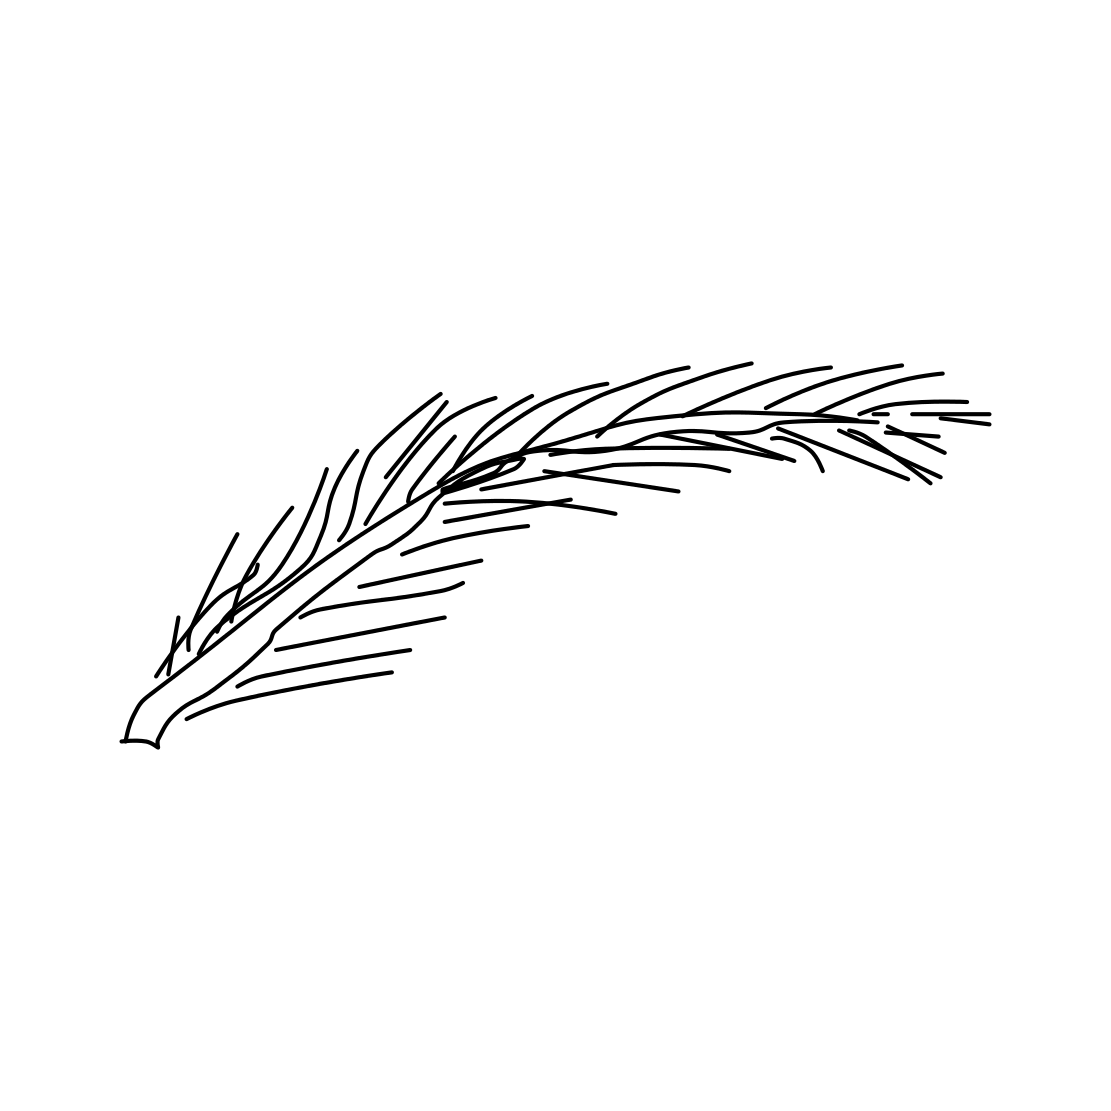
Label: feather